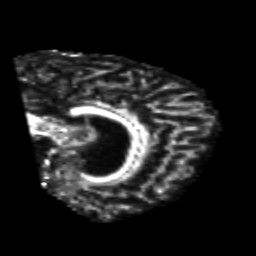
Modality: FA
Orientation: sagittal
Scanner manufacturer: siemens
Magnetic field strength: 3 T
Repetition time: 6.8 s
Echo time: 0.093 s